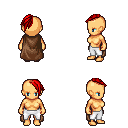
a pixel art fantasy rpg character, female body template, human, tanned skin, brown cape, white pants, red long mohawk hairstyle, four views (front, back, left, right), 2x2 character sprite sheet, small pixel art, hard edges, no anti-aliasing